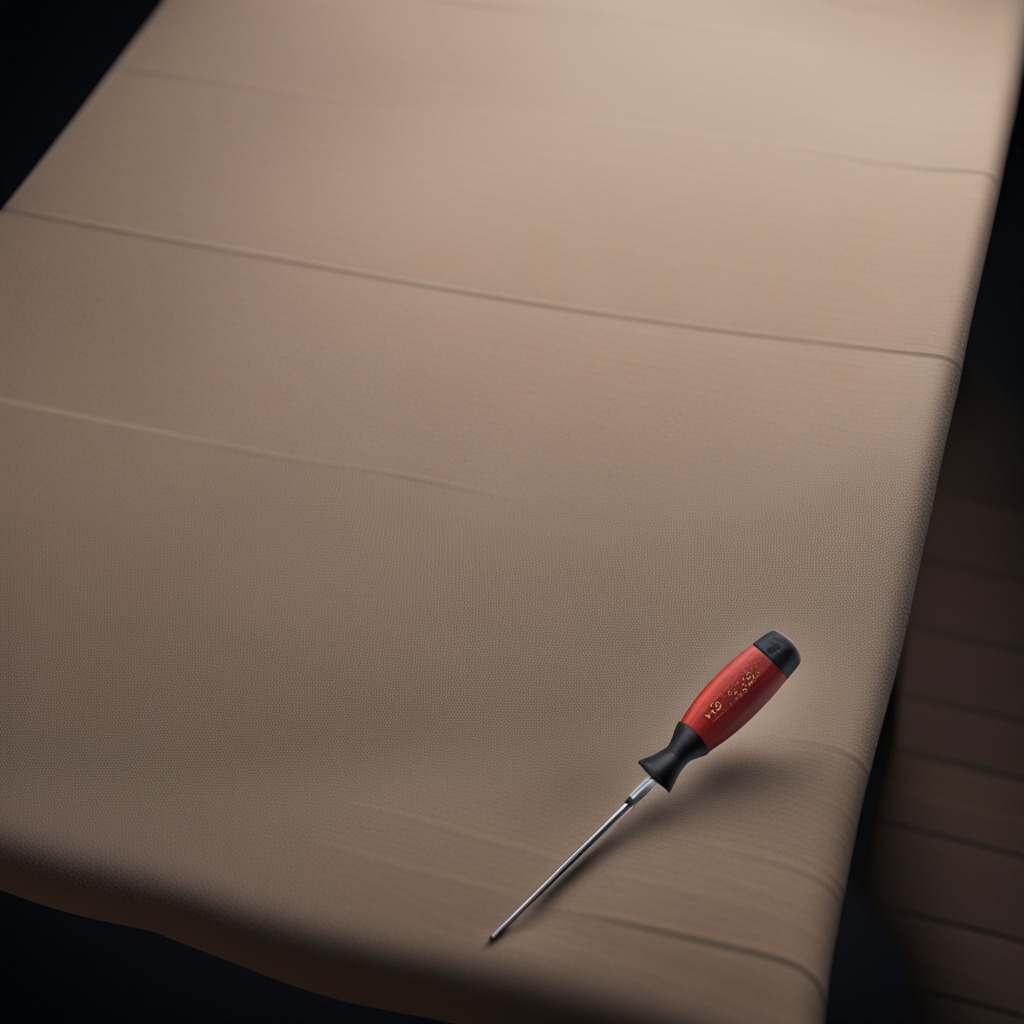
A screwdriver lying on a wooden table in a workshop at night